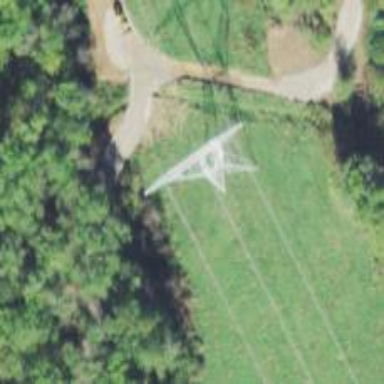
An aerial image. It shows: Lattice structure tower used for power distribution.